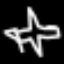
Label: airplane